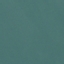
Land use / land cover class: SeaLake